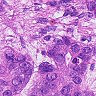
Metastatic tissue present: yes